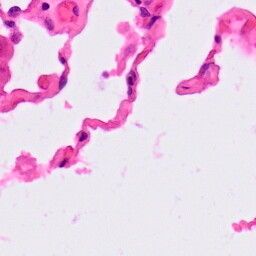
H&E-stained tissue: Lung